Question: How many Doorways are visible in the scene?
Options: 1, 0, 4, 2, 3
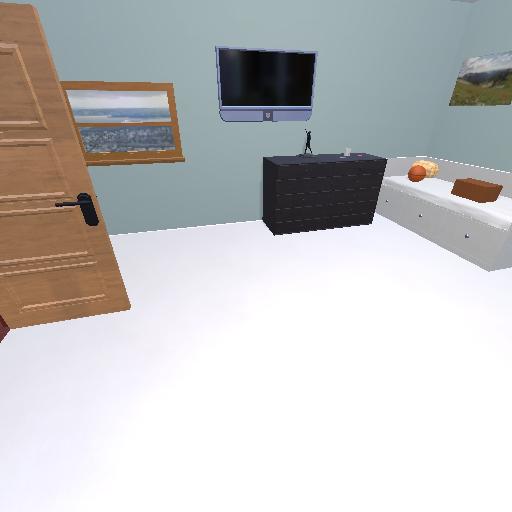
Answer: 1